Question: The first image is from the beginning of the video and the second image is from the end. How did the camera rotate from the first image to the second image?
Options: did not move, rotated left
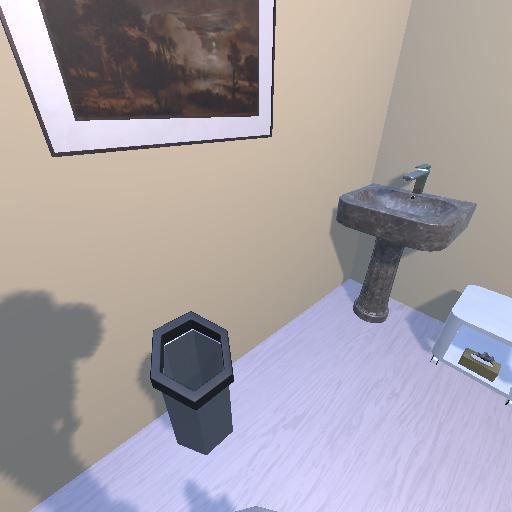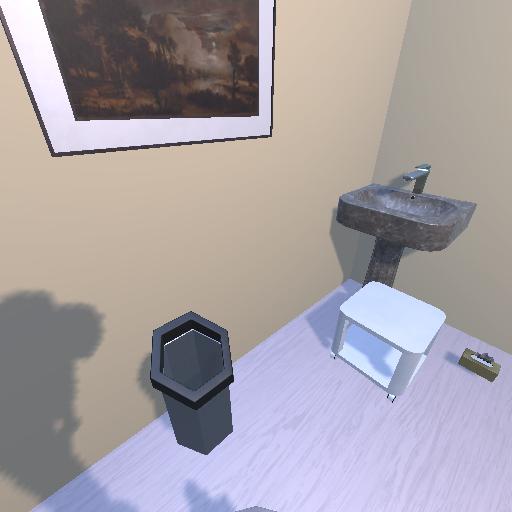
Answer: did not move